Aerial crown-view tile of a tropical tree (Barro Colorado Island, Panama), acquired 20241014:
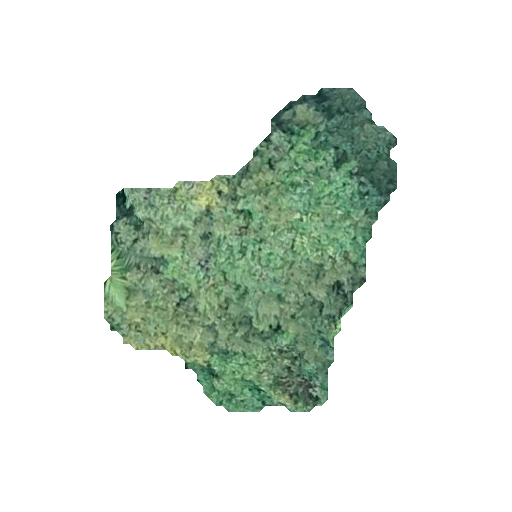
Species: Pouteria stipitata
GBIF accepted scientific name: Pouteria stipitata
Crown area: 92.451 m²